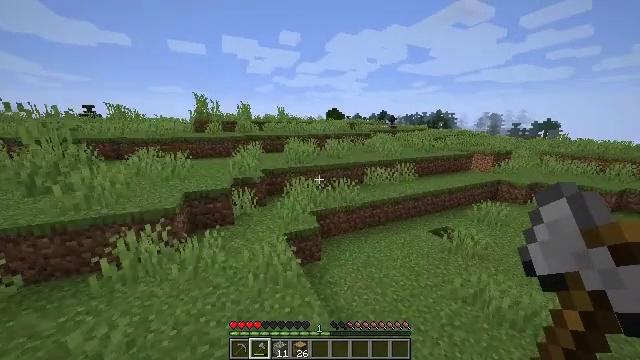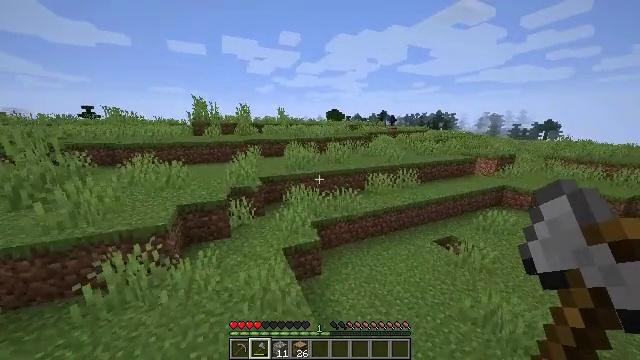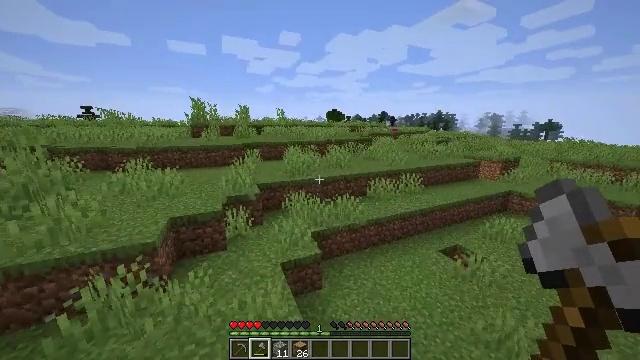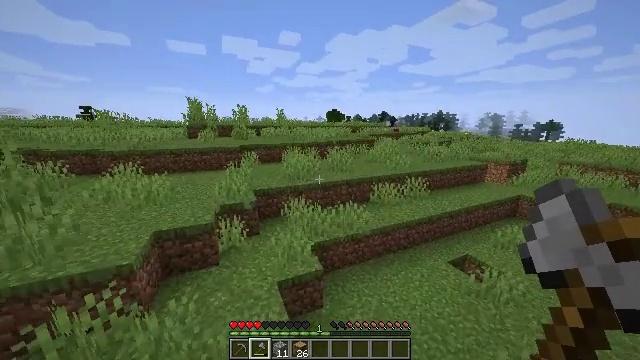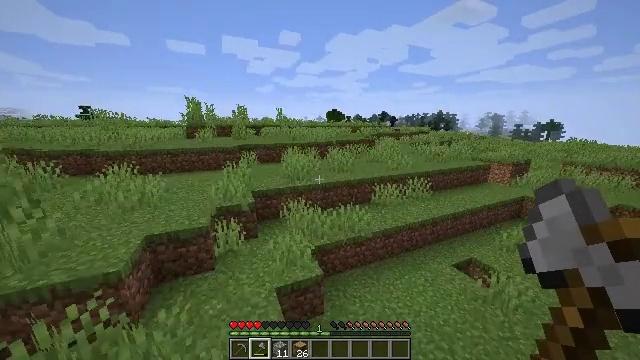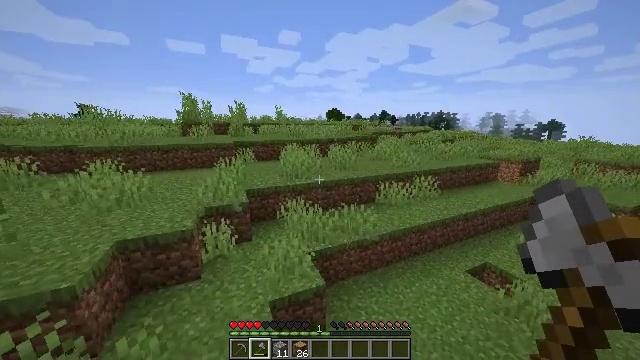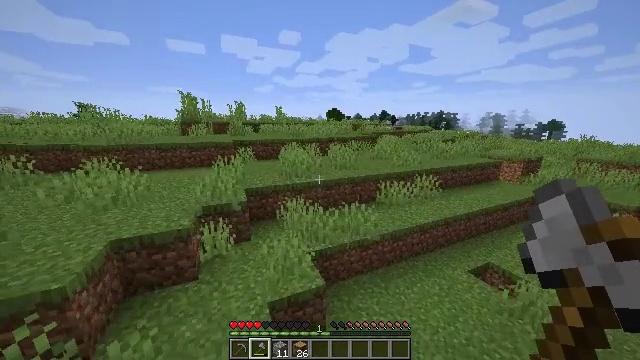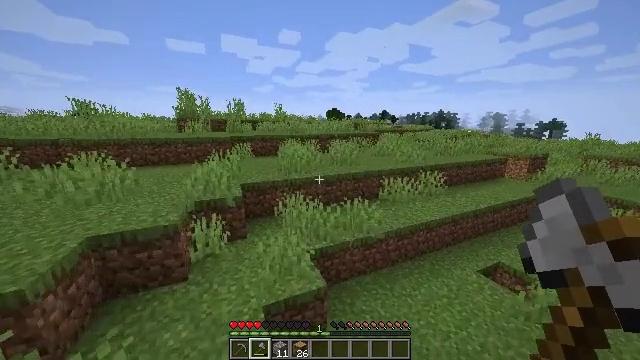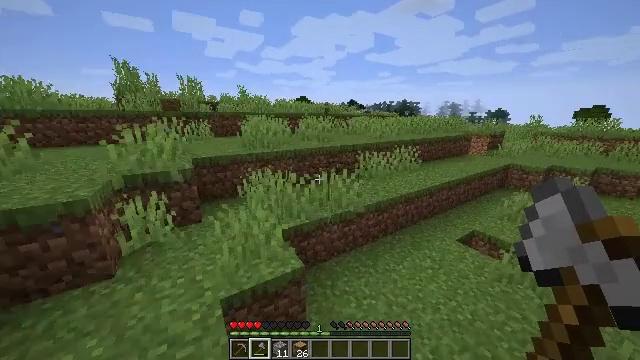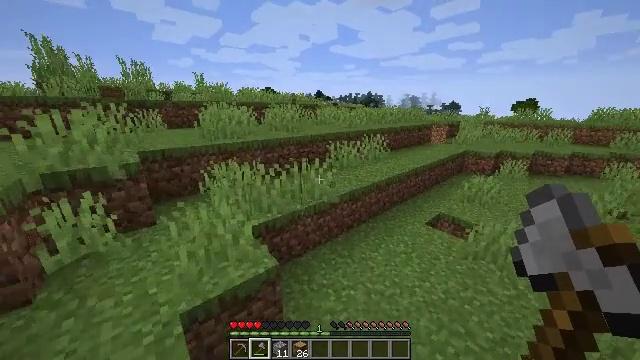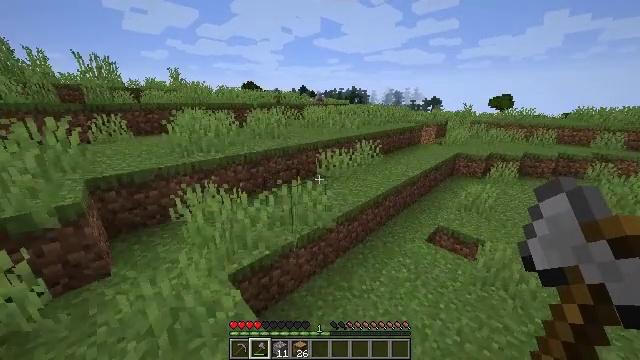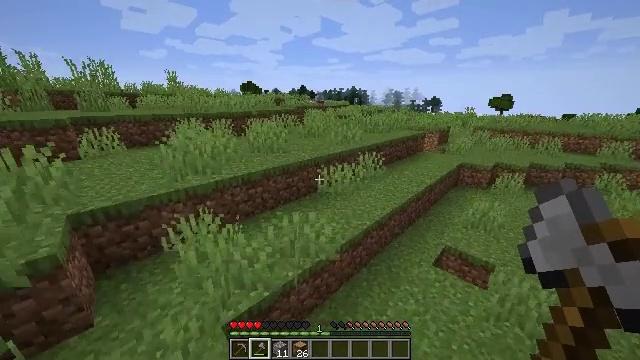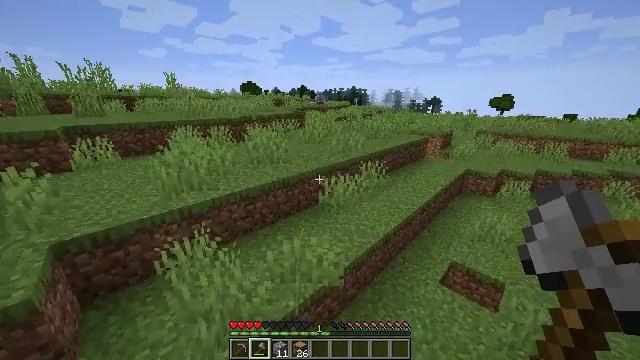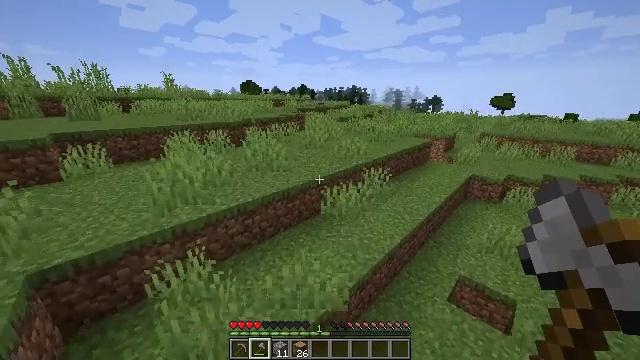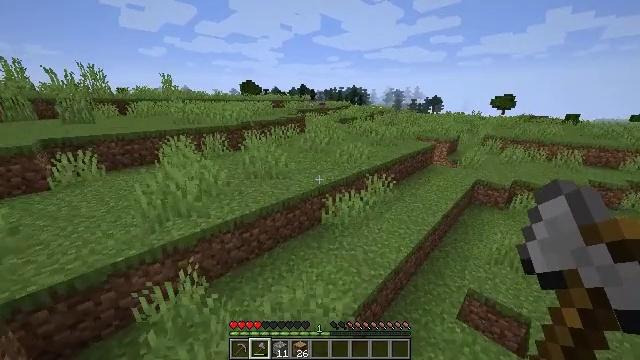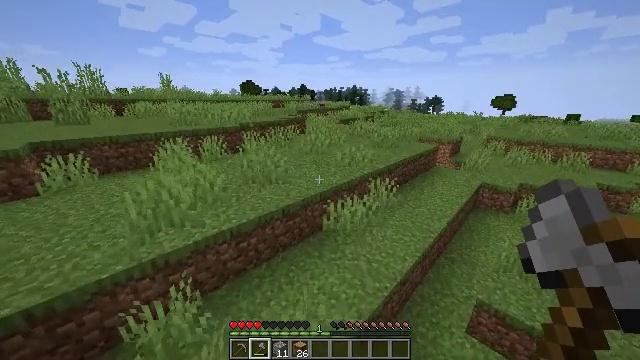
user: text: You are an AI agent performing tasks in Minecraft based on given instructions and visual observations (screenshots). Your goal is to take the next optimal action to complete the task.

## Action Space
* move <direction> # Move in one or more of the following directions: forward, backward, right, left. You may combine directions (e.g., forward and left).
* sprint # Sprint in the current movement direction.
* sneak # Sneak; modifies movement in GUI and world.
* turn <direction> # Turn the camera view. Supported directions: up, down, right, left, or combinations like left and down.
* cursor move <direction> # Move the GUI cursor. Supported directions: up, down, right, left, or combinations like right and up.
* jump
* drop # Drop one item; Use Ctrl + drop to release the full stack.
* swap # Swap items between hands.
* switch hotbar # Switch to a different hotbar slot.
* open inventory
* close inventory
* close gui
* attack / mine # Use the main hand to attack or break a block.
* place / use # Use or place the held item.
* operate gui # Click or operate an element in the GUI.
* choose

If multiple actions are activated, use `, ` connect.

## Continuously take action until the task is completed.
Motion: motion action
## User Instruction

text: Prepare cooked mutton using the furnace.
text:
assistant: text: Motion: move forward, sprint, jump
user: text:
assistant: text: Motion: move forward, sprint, jump
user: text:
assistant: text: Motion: move forward, sprint, jump
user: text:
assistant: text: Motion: move forward, sprint, jump
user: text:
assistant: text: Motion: move forward, sprint, jump
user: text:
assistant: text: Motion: move forward, sprint, jump
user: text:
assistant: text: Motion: move forward, sprint, jump
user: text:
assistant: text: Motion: move forward, sprint, turn right and down, jump
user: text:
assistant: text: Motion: move forward, sprint, turn right and down, jump
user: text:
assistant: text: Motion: move forward, sprint, turn right and down, jump
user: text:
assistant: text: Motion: move forward, sprint, jump
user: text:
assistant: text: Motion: move forward, sprint, jump
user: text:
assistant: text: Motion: move forward, sprint, jump
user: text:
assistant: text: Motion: move forward, sprint, jump
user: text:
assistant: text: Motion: move forward, sprint, jump
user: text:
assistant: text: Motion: move forward, sprint, jump
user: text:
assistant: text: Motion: move forward, sprint, jump
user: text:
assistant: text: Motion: move forward, sprint, turn right
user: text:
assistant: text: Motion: move forward, sprint, turn right
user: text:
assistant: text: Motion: move forward, sprint, jump
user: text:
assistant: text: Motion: move forward, sprint, jump
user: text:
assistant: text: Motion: move forward, sprint, turn left, jump
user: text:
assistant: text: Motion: move forward, sprint, jump
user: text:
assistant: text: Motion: move forward, sprint, jump
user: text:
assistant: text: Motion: move forward, sprint, jump
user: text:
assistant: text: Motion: move forward, sprint, turn up
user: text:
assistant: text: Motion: move forward, sprint
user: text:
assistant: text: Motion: move forward, sprint
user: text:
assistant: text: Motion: move forward, sprint
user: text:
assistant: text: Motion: move forward, sprint